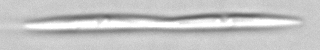
Label: Pseudo-nitzschia